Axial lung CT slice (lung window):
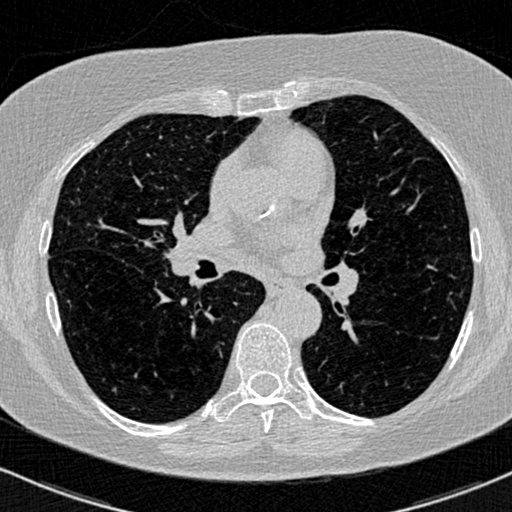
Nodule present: no